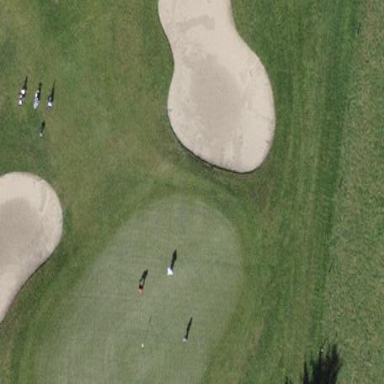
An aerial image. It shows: Sandy area is golf bunker.